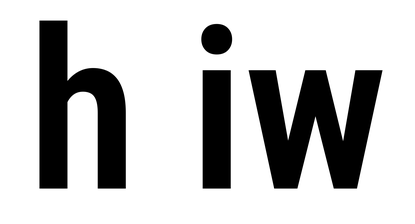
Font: Roboto_Condensed_SemiBold